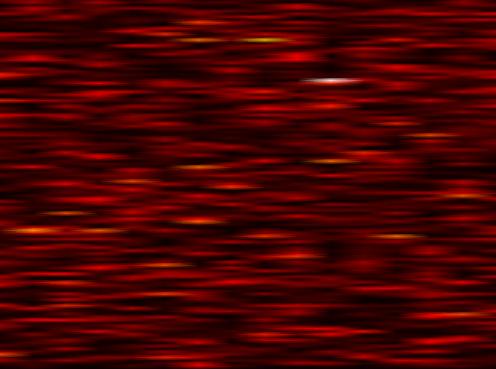
Label: FOFDM